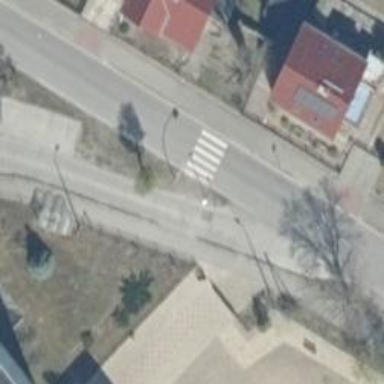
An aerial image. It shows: Uncontrolled zebra crossing with zebra markings.